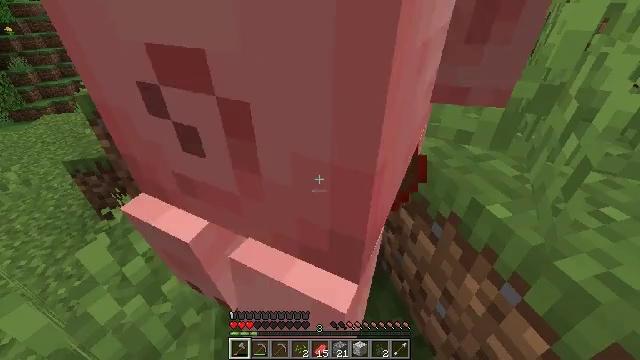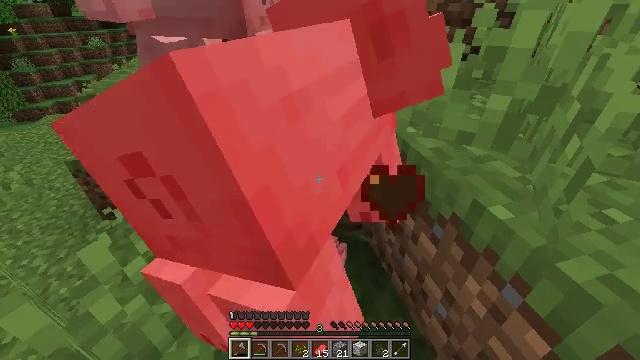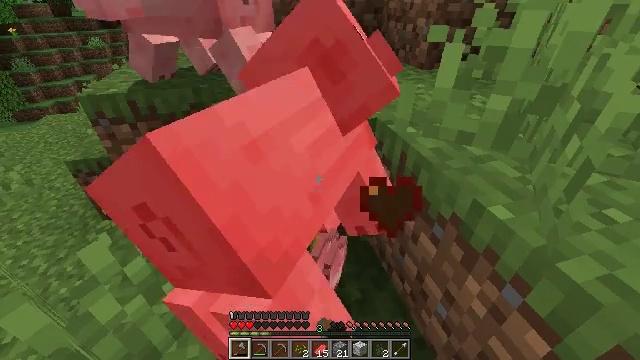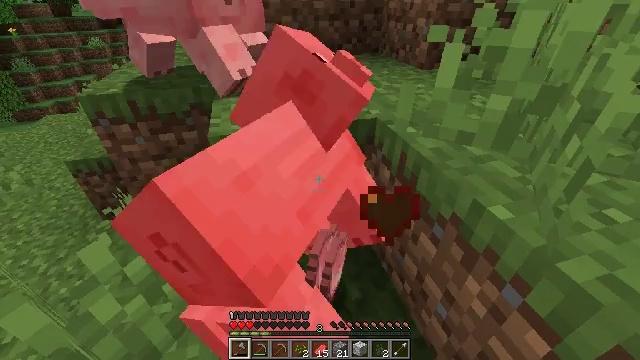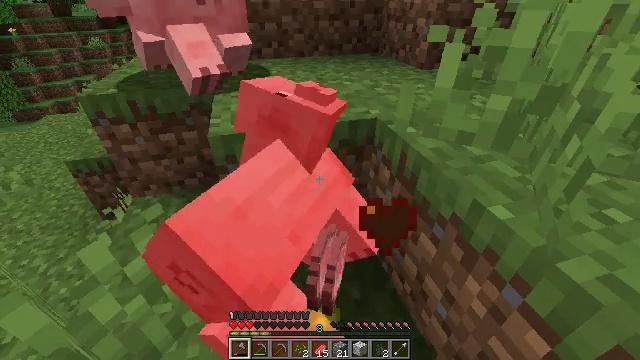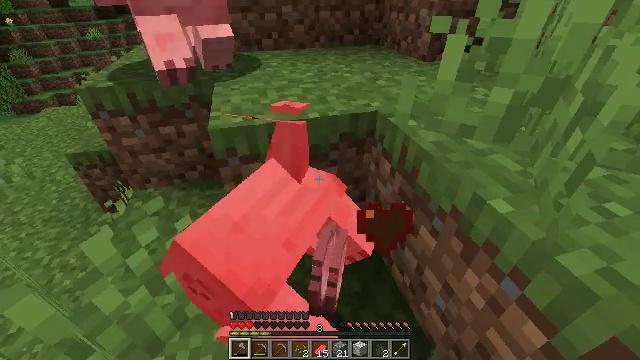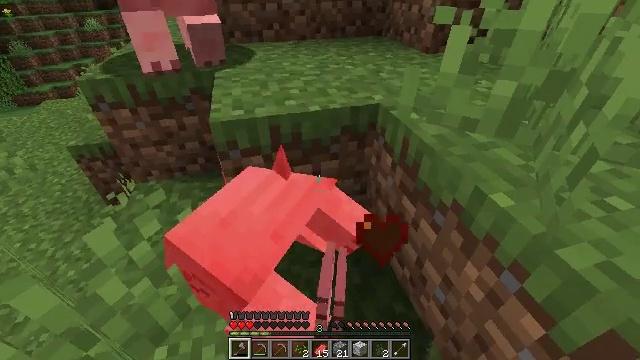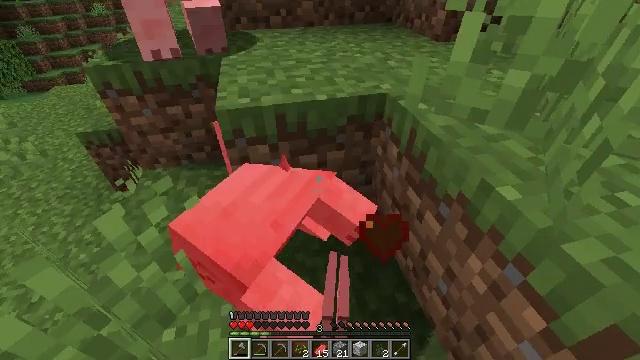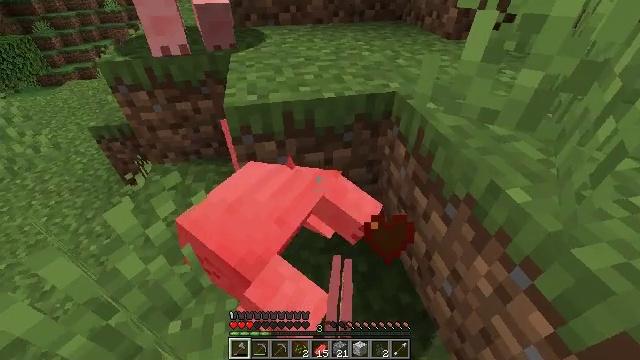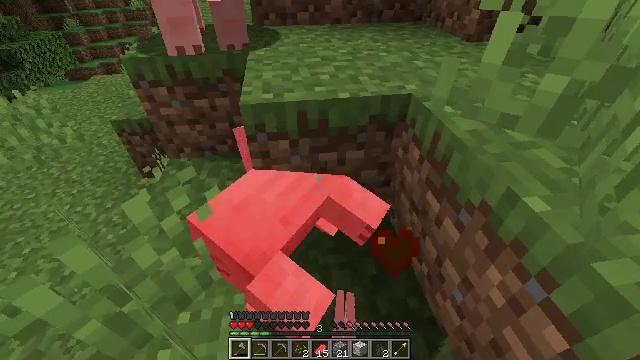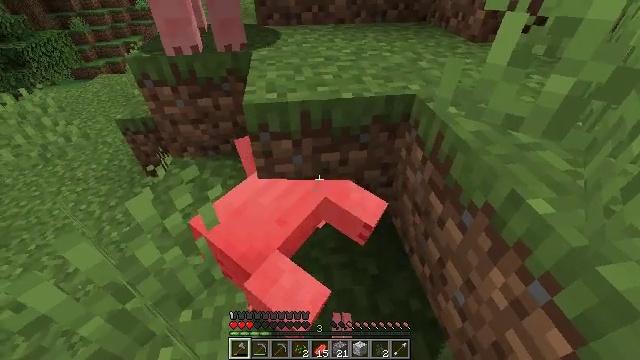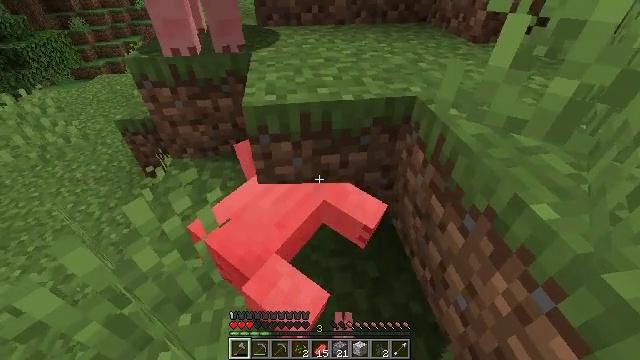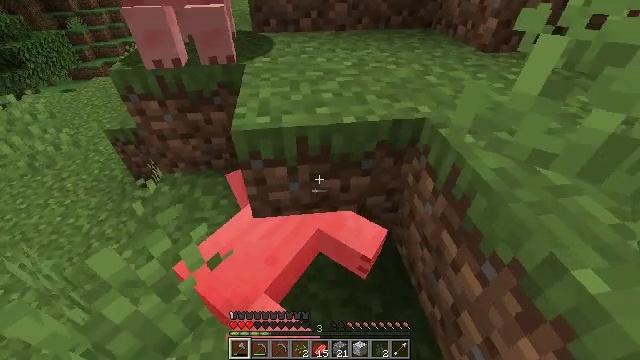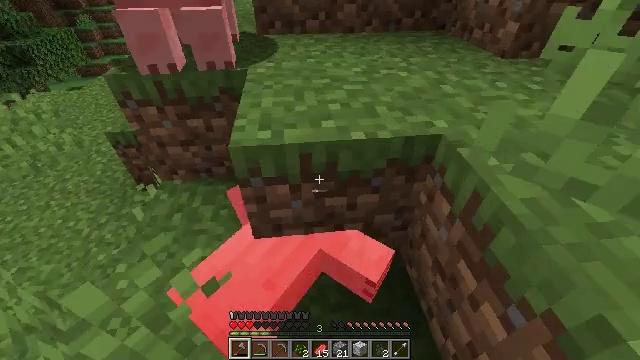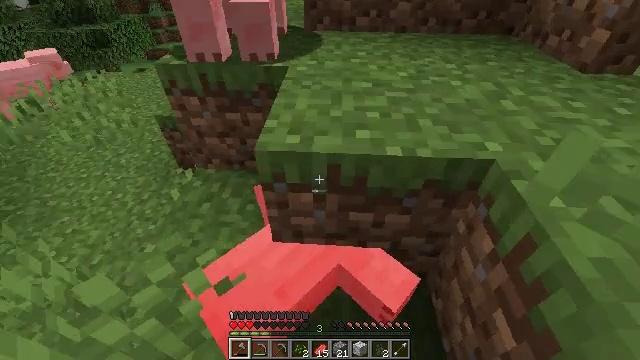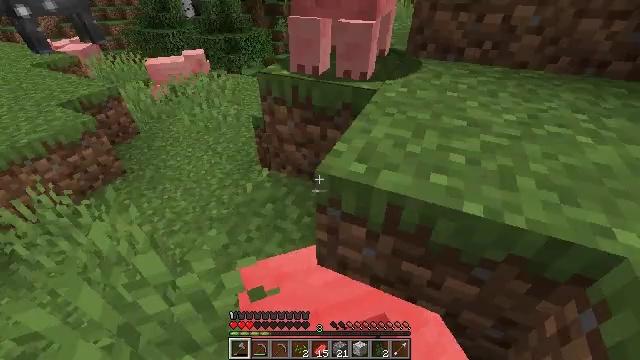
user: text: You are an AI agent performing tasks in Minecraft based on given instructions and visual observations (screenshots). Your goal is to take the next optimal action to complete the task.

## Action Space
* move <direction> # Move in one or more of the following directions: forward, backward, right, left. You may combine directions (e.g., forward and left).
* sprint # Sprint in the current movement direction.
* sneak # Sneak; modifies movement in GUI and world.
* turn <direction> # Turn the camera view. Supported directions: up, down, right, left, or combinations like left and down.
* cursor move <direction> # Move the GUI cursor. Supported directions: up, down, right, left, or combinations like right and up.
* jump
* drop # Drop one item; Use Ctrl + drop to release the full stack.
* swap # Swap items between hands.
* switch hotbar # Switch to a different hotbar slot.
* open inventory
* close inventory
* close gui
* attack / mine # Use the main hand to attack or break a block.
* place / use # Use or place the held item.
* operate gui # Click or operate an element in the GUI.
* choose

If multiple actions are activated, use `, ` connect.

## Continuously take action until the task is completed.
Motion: motion action
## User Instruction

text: Interact with the furnace to get charcoal.
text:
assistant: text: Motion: attack / mine
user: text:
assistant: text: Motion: attack / mine
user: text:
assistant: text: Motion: attack / mine
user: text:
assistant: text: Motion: no_op
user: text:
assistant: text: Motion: turn down, attack / mine
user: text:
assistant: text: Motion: turn down, attack / mine
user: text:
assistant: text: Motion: turn left and down, attack / mine
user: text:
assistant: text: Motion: turn left
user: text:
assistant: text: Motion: turn left
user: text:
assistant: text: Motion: no_op
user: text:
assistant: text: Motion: move forward
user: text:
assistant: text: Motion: move forward
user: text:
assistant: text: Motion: move forward, turn left
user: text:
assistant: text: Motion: move forward and move right, turn left
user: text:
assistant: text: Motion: move forward and move right, turn left and up
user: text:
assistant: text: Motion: move forward and move right, turn left and up
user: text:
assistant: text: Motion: move forward and move right, turn left and up
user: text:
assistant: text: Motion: move left
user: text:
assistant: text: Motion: move left
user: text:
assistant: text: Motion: move left
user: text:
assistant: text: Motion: move left, turn left
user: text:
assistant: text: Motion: move left, turn left and up
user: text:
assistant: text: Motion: move left, turn left and up
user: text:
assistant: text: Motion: move forward and move left, turn left
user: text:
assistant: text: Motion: move forward and move left
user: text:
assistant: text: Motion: move forward and move left
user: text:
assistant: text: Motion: move forward and move left, turn right
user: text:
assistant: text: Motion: move forward and move left, turn right and up
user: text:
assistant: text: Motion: move forward and move left, turn right
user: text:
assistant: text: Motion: move forward and move left, turn left